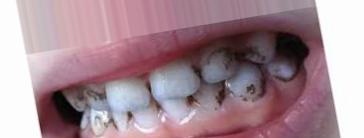
Condition: Tooth Discoloration